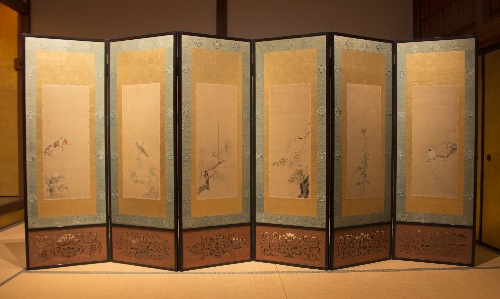
Title: 狩野探幽・狩野尚信・清原雪信　花鳥図屏風|Birds and Flowers
Artist: Kano Tan'yū|Kiyohara Yukinobu|Kano Naonobu
Artist bio: Japanese, 1602–1674|Japanese, 1643–1682|Japanese, 1607–1650
Date: 17th century
Object type: Screen
Classification: Paintings
Medium: Six-panel folding screen; ink and color on silk
Culture: Japan
Period: Edo period (1615–1868)
Dimensions: 70 in. x 12 ft. 11 1/2 in. (177.8 x 395 cm)
Department: Asian Art
Credit line: Charles Stewart Smith Collection, Gift of Mrs. Charles Stewart Smith, Charles Stewart Smith Jr., and Howard Caswell Smith, in memory of Charles Stewart Smith, 1914
Accession year: 1914
Repository: Metropolitan Museum of Art, New York, NY
Tags: Birds|Flowers